Question: >
<URL>
I would like to know if its possible to copy text (one per row), from textarea and move it to listbox with some foreach loop.
I have a textarea in a popup and a listbox where I want to put all the records from the textarea.
Please refer to the picture for more info.

Thanks in advance and I will really appreciate if someone helps me with this. Thanks, Laziale
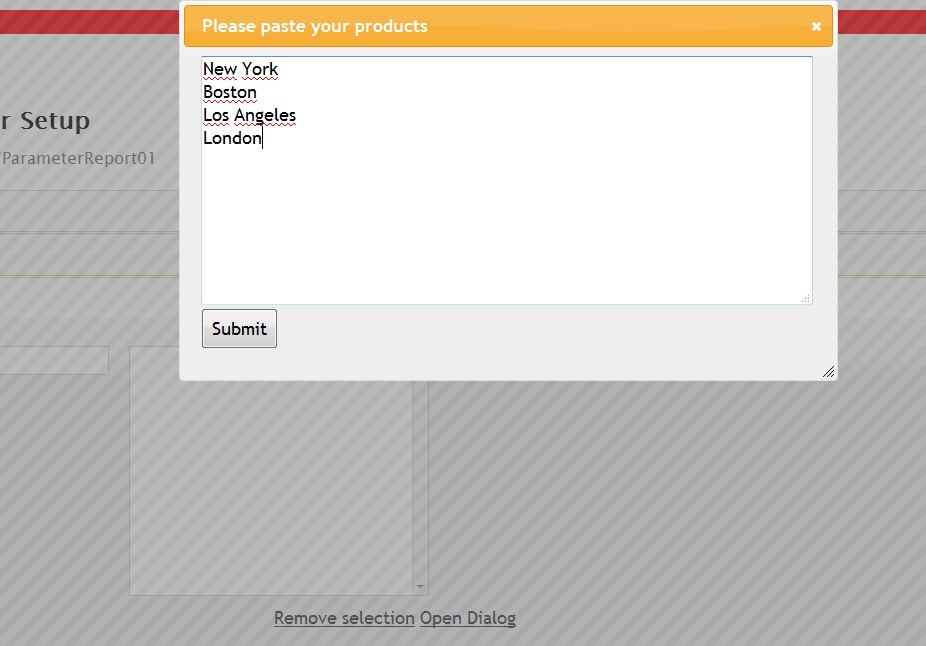
Answer: '''
function BuildDropdownFromTextarea() {
var lines = $('#yourTextArea').val().split('
');
$.each(lines, function(index,value){
$('#yourDropdownList').append($("<option></option>").attr('value', value).text(value));
});
}
'''
Let's say you want the list to be populated on the click of a button. Some sample markup for your button would be:
'''
<input type="submit" onclick="BuildDropdownFromTextarea()" />
'''